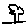
Label: tree